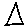
Label: triangle